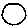
Label: circle